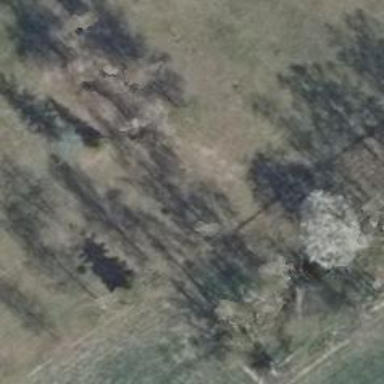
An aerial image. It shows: Row of trees in natural setting.